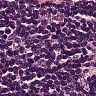
Metastatic tissue present: no